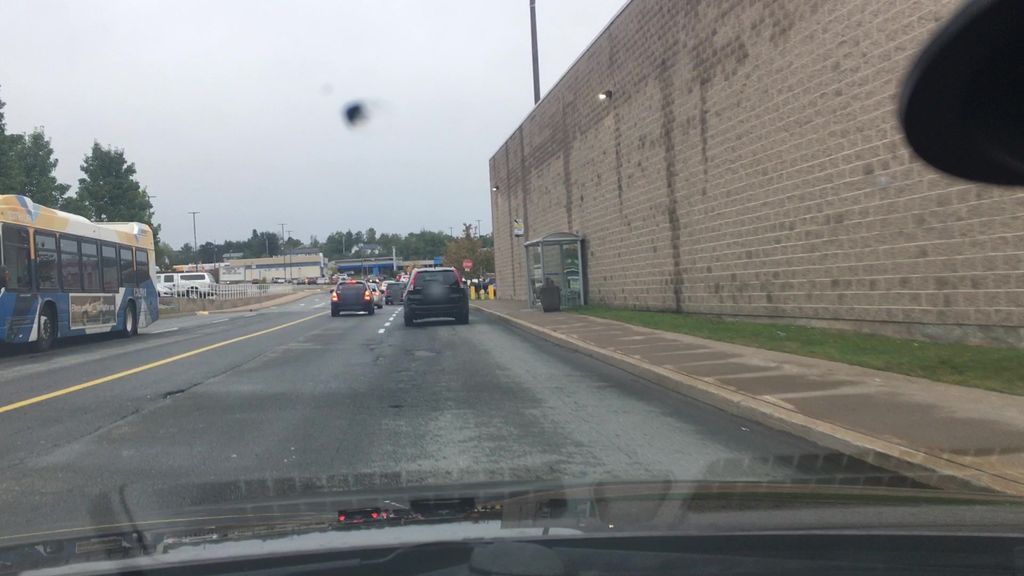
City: halifax